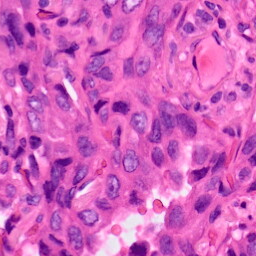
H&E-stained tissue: Lung